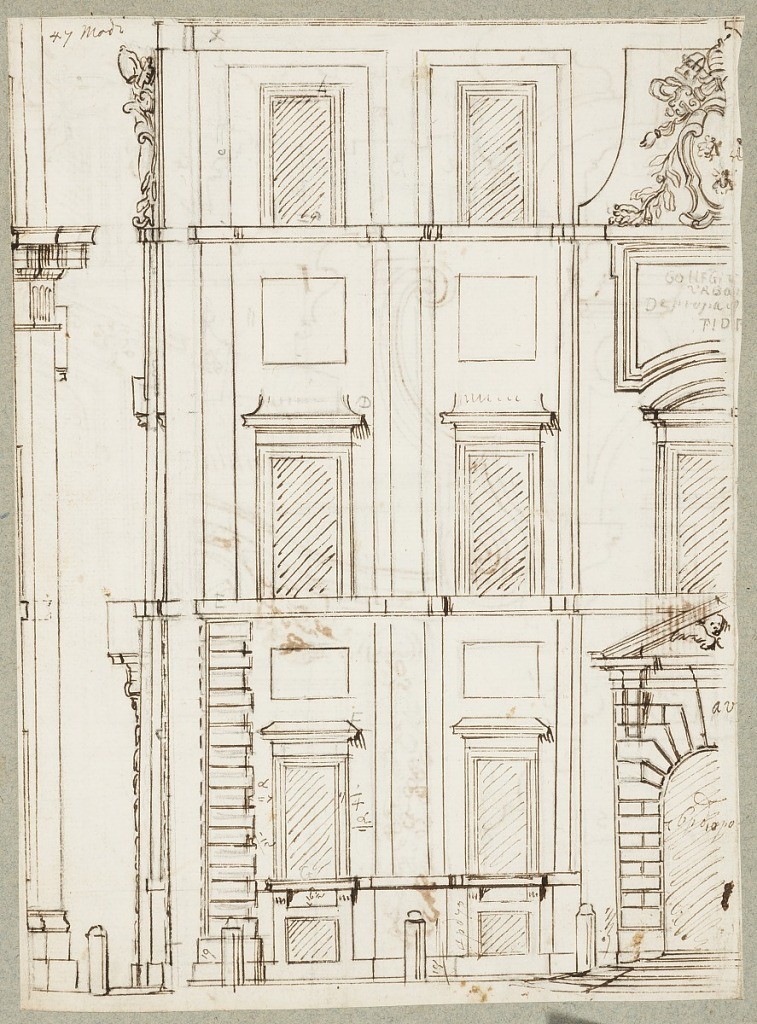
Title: Album page
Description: One sheet of paper drawn on recto and verso, mounted onto an album page with window cutout to see verso